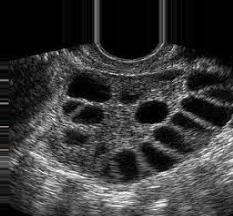
Label: infected